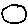
Label: circle